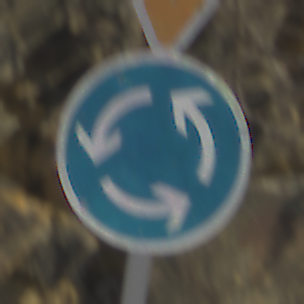
Verkehrszeichen: Kreisverkehr
Zusatzzeichen oben: VorfahrtGewaehren
Umgebung: Outdoor, RoadRail
Tageszeit: MorningAfternoon
Wetter: PartlyCloudy
Licht: Natural
Jahreszeit: NotSpecified
Kontrast: HighContrast